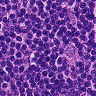
Metastatic tissue present: yes